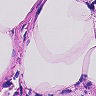
Metastatic tissue present: no